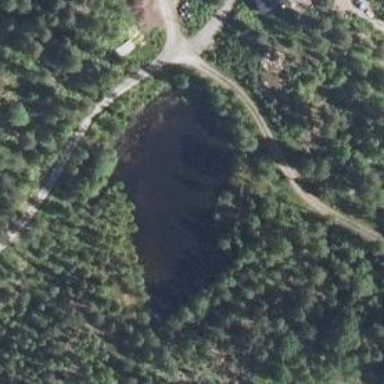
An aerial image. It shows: Serene pond surrounded by nature.